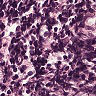
Metastatic tissue present: no